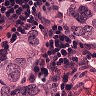
Metastatic tissue present: yes